Question: I've been hunting the web trying to find out how to get the standard IOS number input fields to be displayed through React Native but am having no luck. I've found libraries like <URL> however don't want the bulk of another library.
All I need is the ability to display the native number input field, that is if this is even possible?

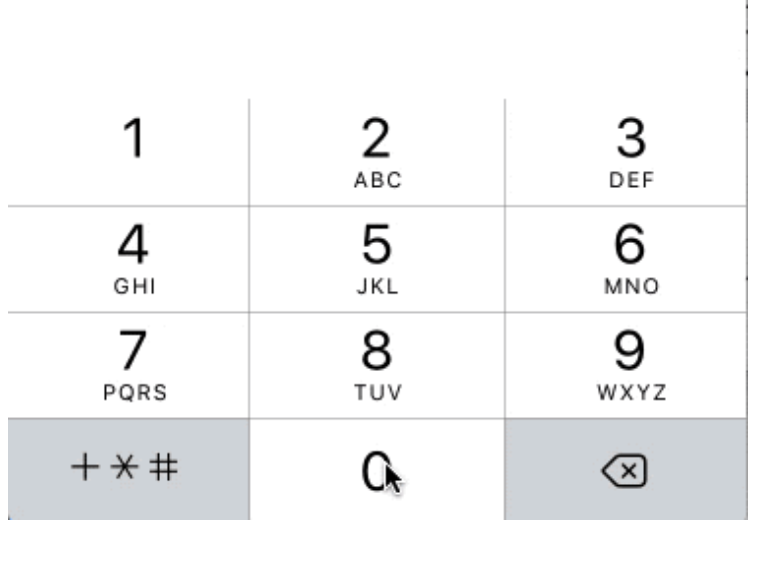
Answer: Refer the below react native component property
<URL>
Use the
'''
<TextInput keyboardType={'phone-pad'} />
'''